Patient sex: M
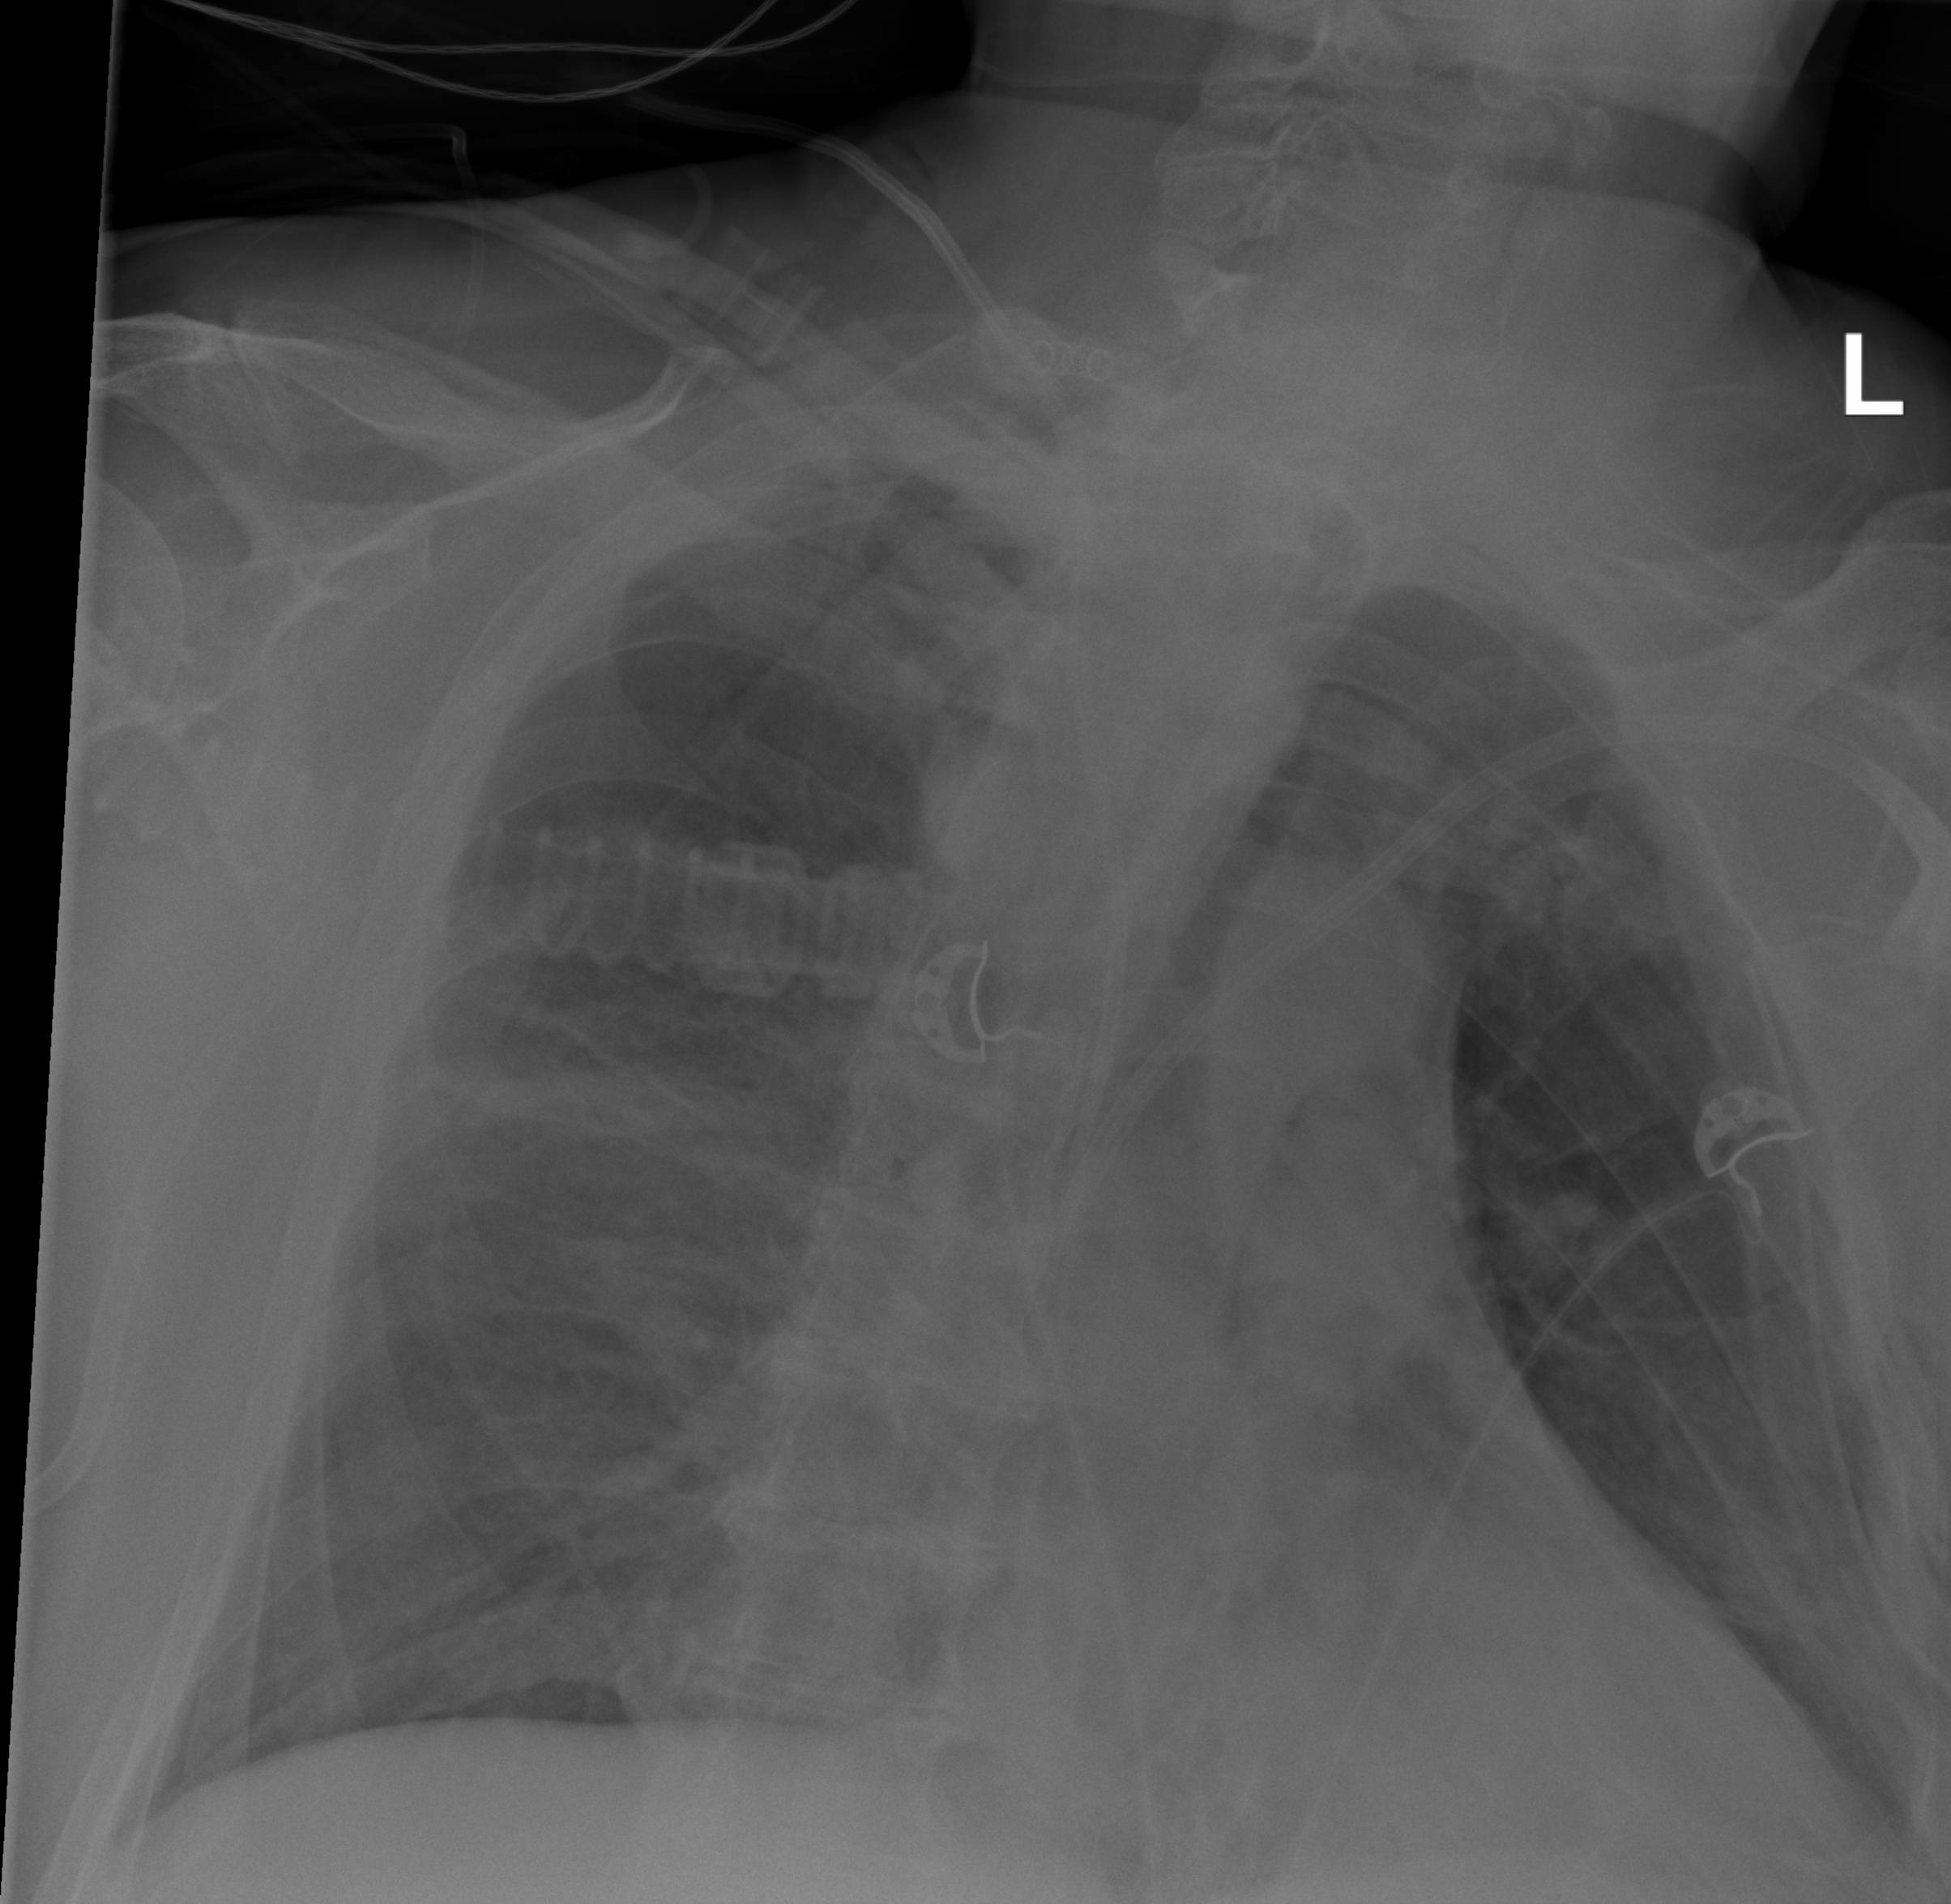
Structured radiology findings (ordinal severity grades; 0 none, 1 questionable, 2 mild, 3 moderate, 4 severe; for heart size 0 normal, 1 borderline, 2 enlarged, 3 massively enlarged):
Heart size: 1
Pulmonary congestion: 2
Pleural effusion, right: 2
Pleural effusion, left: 2
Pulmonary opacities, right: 3
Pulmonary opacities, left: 2
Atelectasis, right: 2
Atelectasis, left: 2